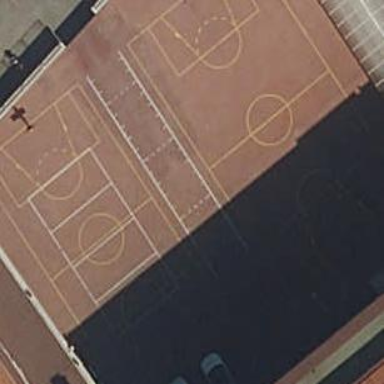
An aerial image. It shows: Multi-sport pitch suitable for soccer and basketball activities.